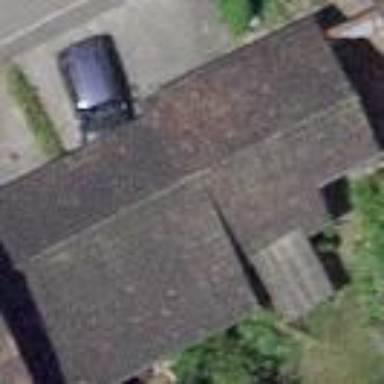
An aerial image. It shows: Group of garages.